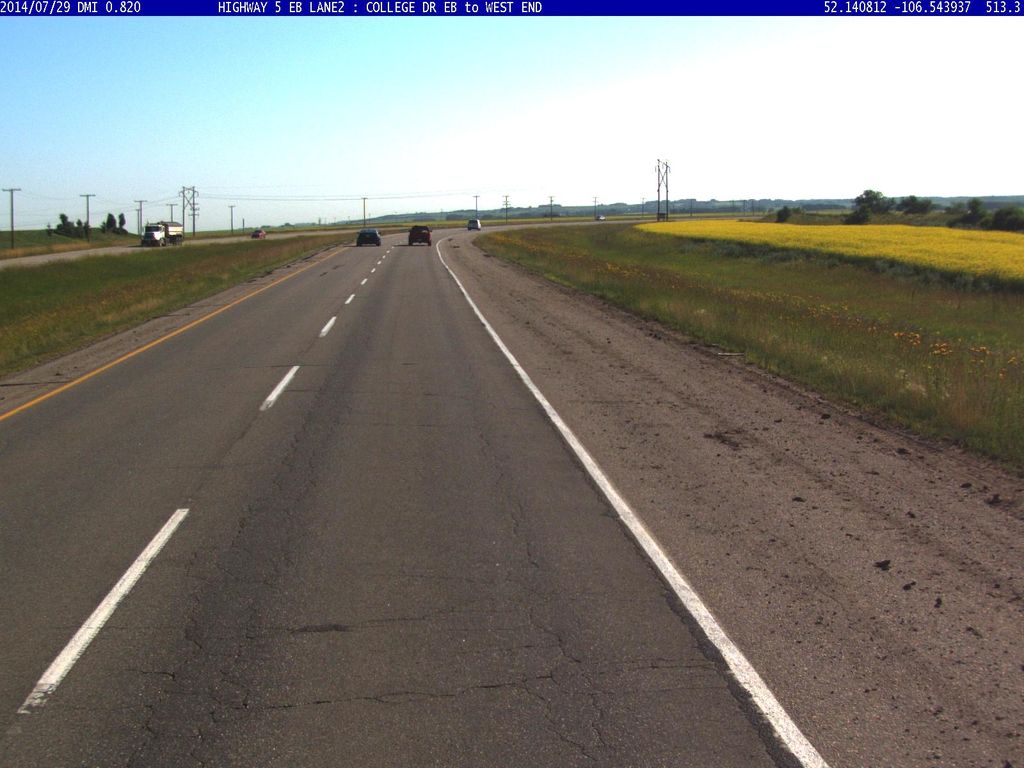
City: saskatoon